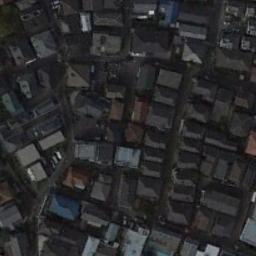
Label: residential